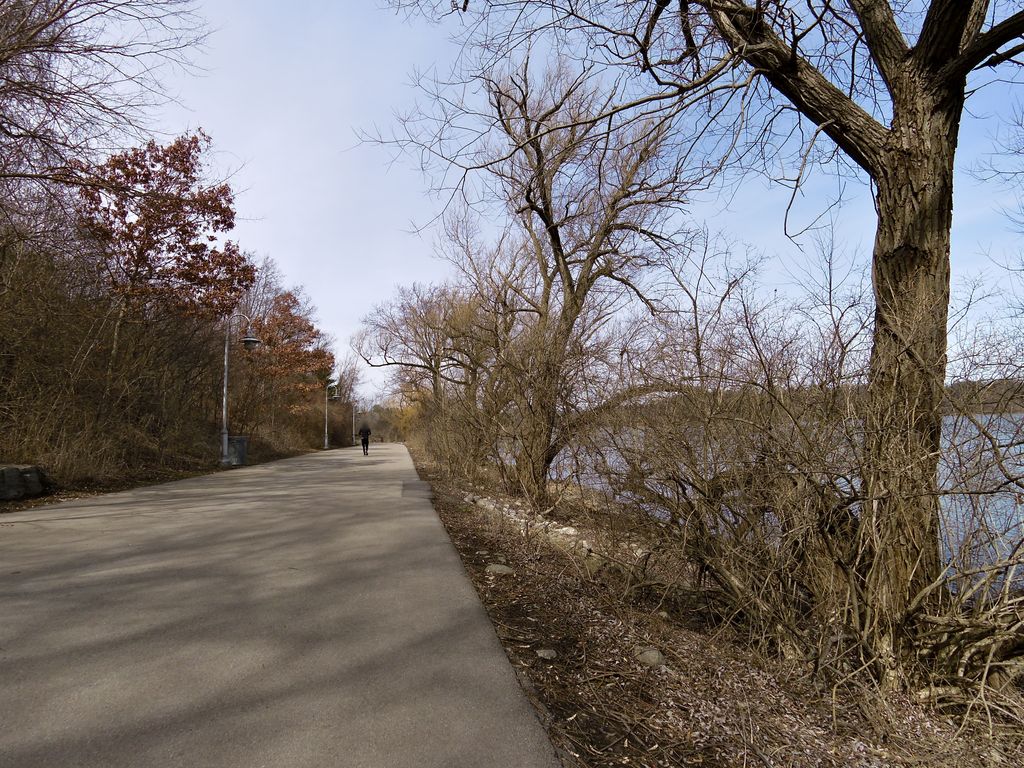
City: hamilton